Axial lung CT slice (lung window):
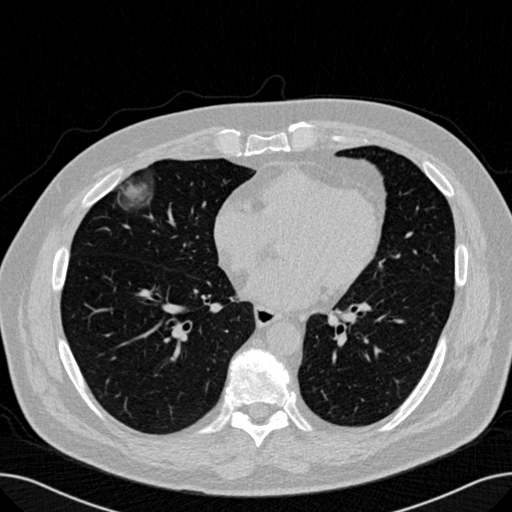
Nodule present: no